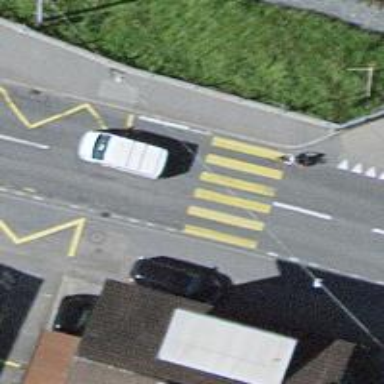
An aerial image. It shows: Uncontrolled zebra crossing on the road.